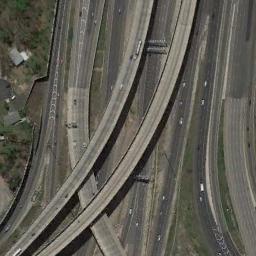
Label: overpass